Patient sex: F
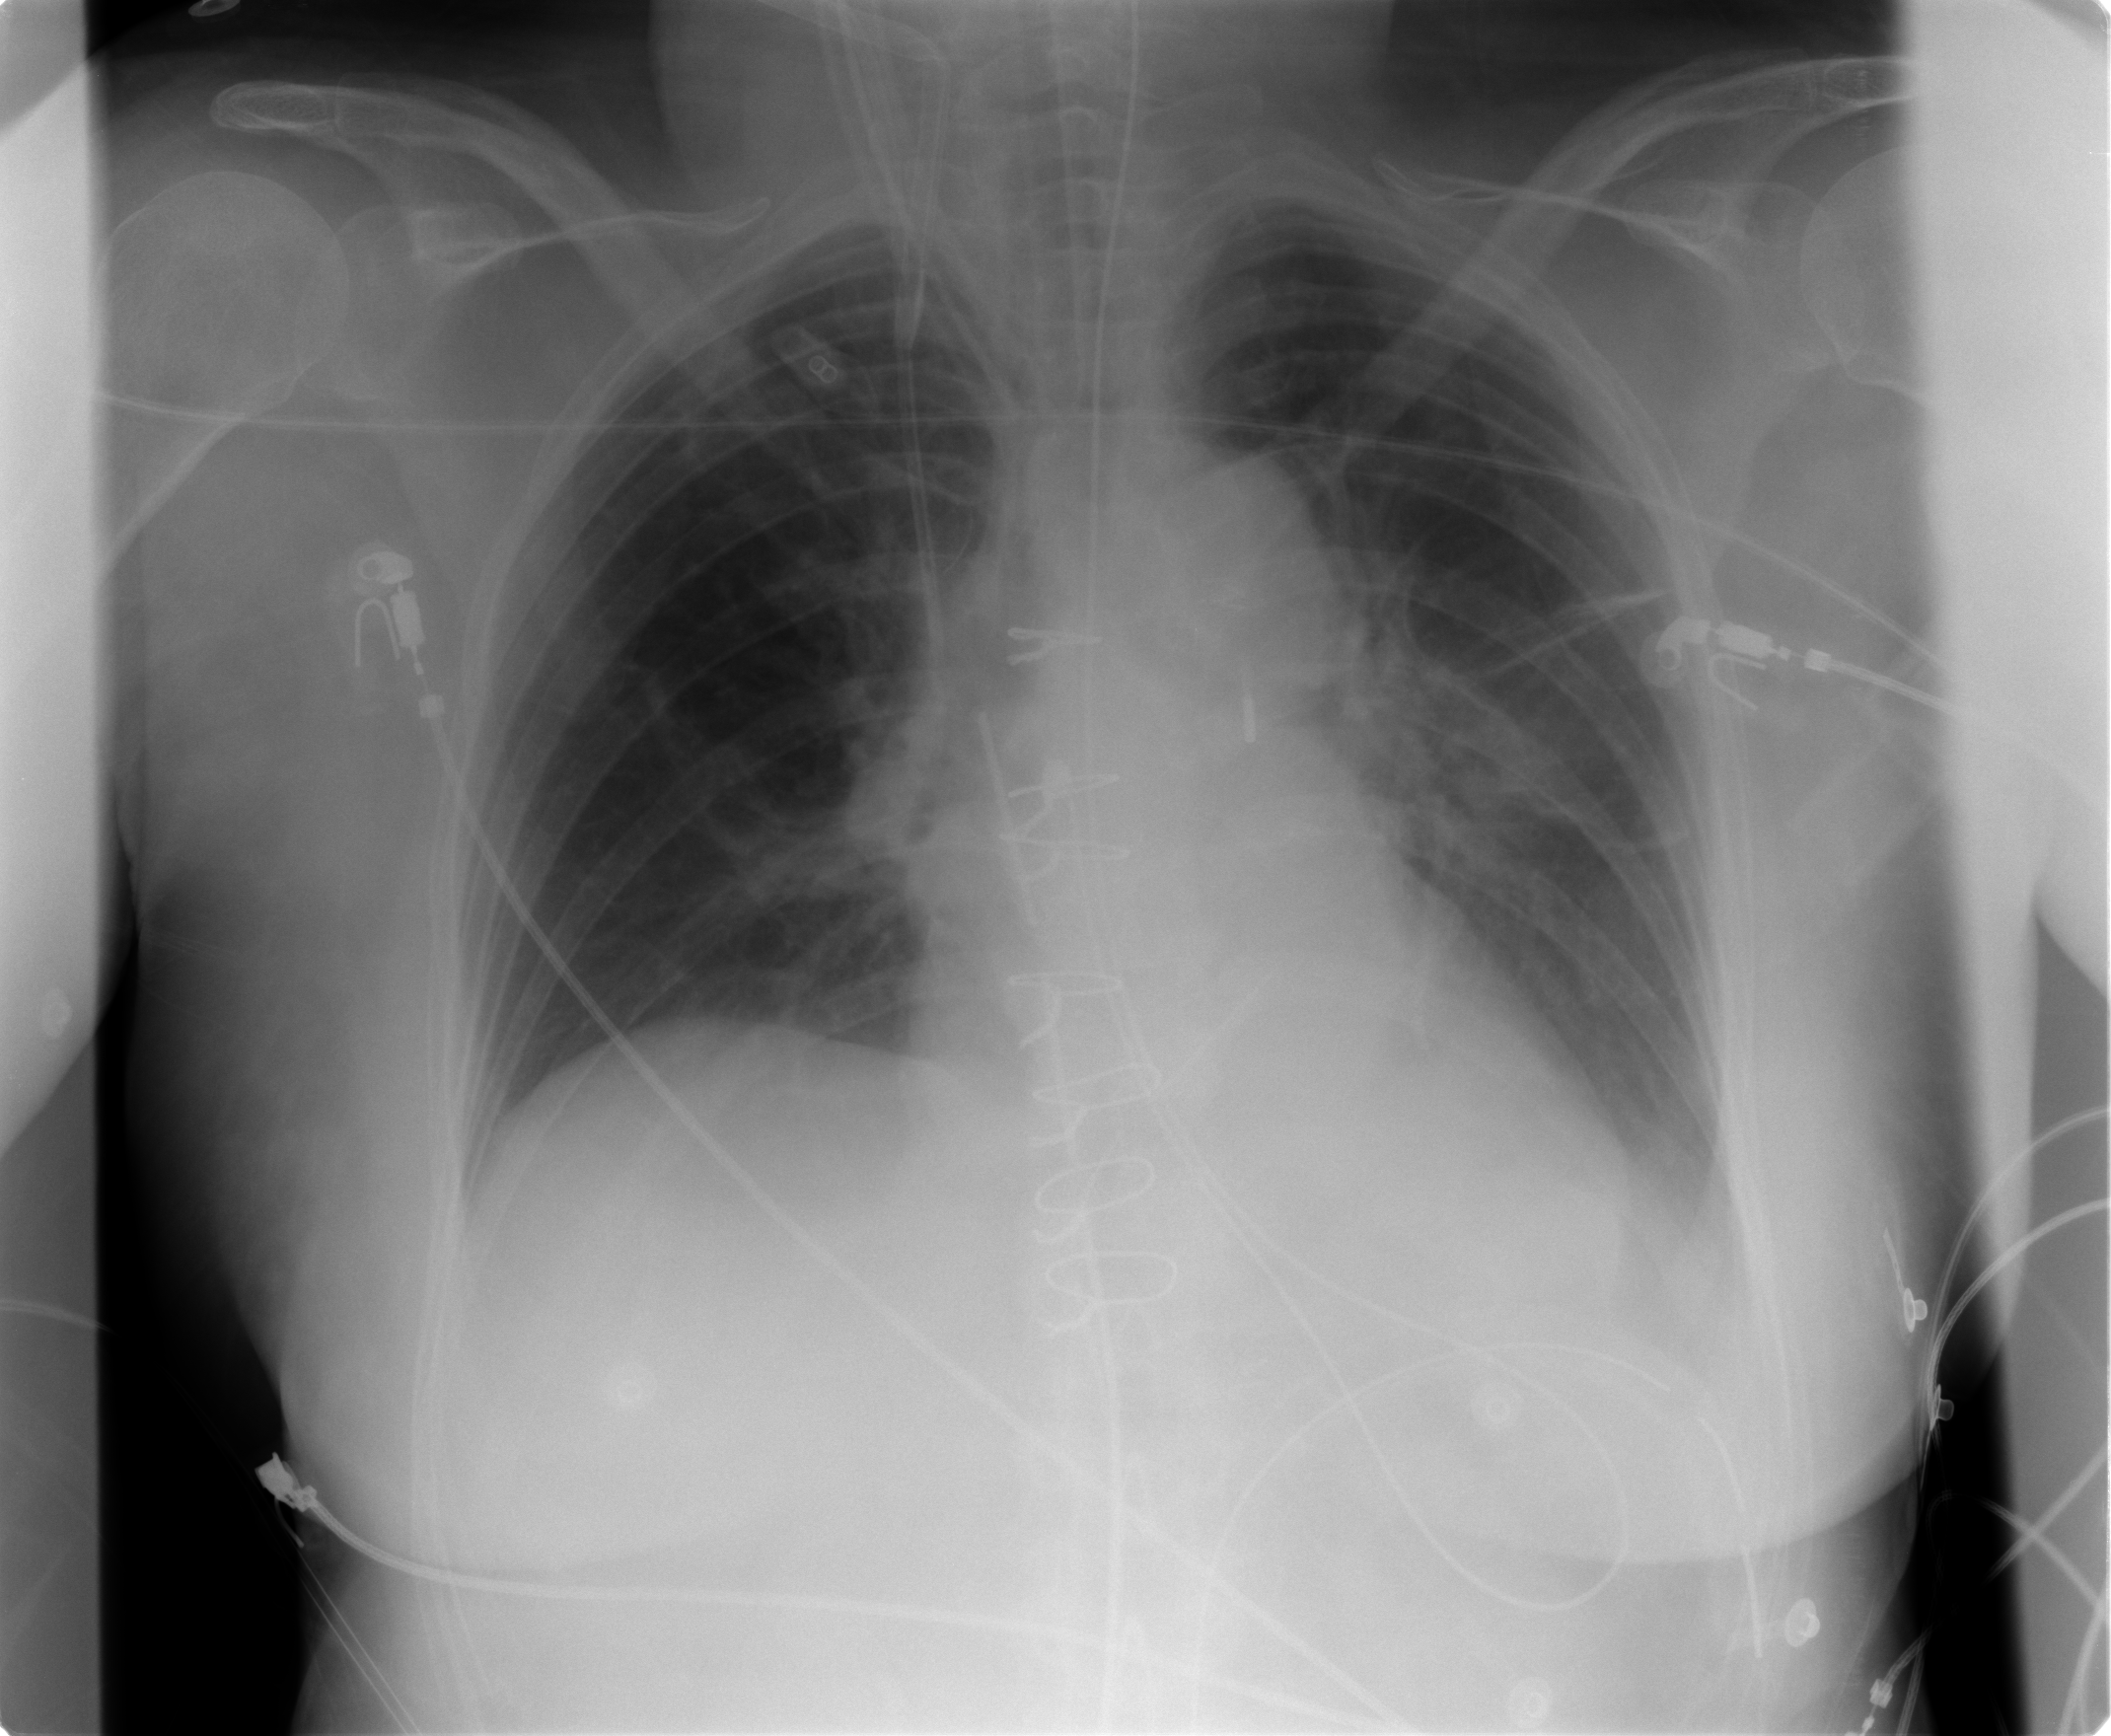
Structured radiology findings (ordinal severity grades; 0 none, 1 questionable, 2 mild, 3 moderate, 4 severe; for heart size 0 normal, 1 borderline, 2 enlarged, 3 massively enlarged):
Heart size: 1
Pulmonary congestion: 1
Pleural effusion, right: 0
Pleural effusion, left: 2
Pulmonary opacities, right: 0
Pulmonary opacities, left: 1
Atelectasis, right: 1
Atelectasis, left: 2